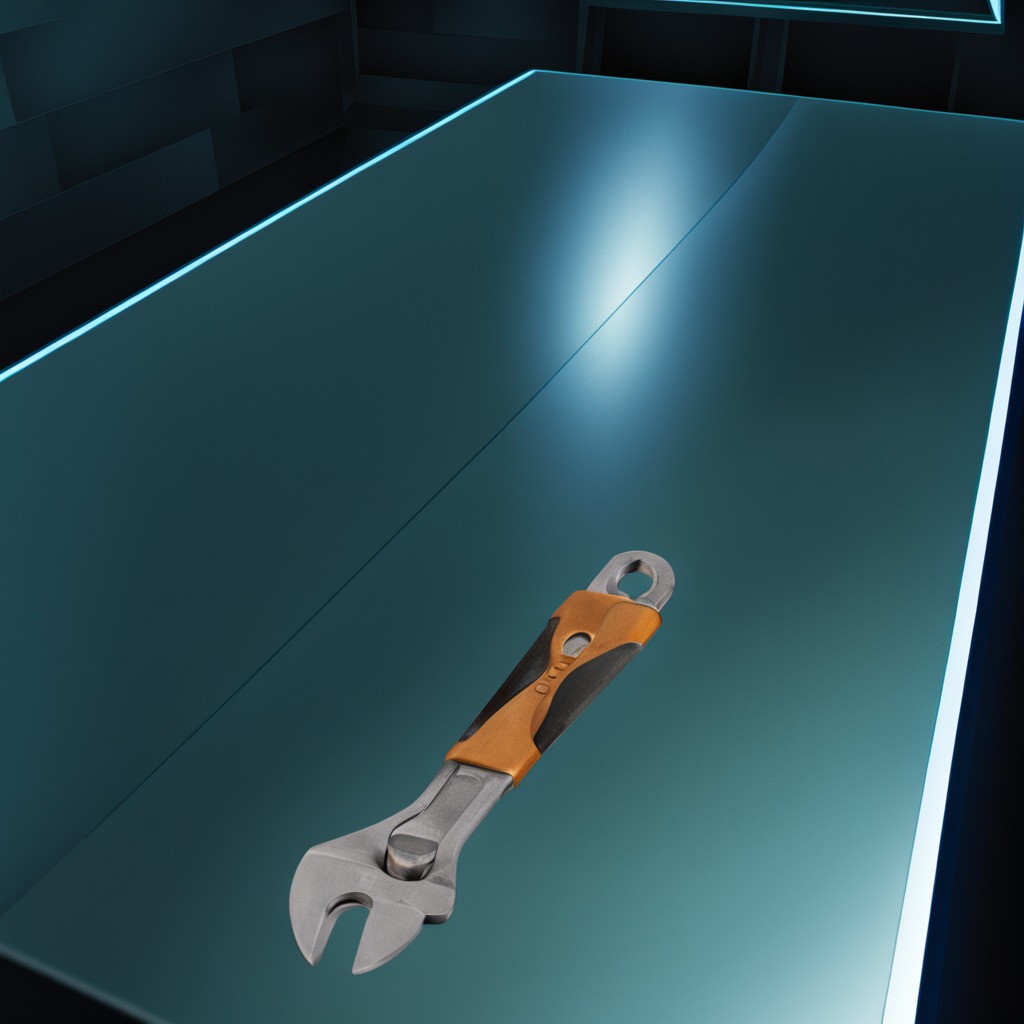
An wrench lies on a clean empty table in a railway signal maintenance room.